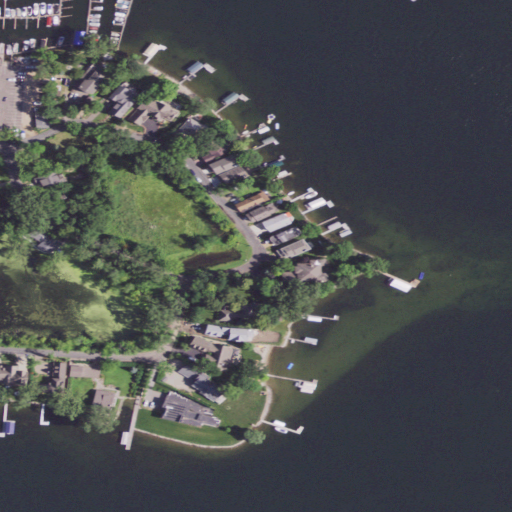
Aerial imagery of cape in Minnesota named Sunrise Point containing open water, low intensity development, open development, medium intensity development, high intensity development, and grassland